Question: I have a problem with c# and html code with special French characters :
'''
<html>
<head>
<link rel="stylesheet" href="~/Content/jquery.treeview.css" />
<script src="~/Content/jquery.cookie.js" type="text/javascript"></script>
<script src="~/Content/jquery.treeview.js" type="text/javascript"></script>
<script type="text/javascript" src="~/Content/demo.js"></script>
<!-- partie calendrier-->
<link rel="stylesheet" href="~/Scripts/Calendar/theme.css" />
<link href="~/Scripts/Calendar/fullcalendar.css" rel="stylesheet" />
<link href="~/Scripts/Calendar/fullcalendar.print.css" rel="stylesheet" media="print" />
<script src="~/Scripts/Calendar/fullcalendar.min.js"></script>
<style>
body
{
background-color:#eee;
}
#tree {
background-color:#eee;
}
.affaire {
color:black;
font-size: 16px;
}
.tache {
color:black;
font-size: 12px;
}
.projet {
color:blue;
font-size: 20px;
}
.sequence {
color:blue;
font-size: 16px;
}
#calendar {
width: 900px;
margin: 0 auto;
}
p {
color:white;
font-size: 12px;
}
#status
{
position:absolute;
left:60%;
}
</style>
<style>
input {
border: 1px solid #e2e2e2;
background: #fff;
color: #333;
font-size: 1.2em;
margin: 5px 0 6px 0;
padding: 5px;
width: 300px;
}
a {
font-size:14px;
}
</style>
<script>
$(document).ready(function () {
var date = new Date();
var d = date.getDate();
var m = date.getMonth();
var y = date.getFullYear();
var tab = [];
var d1 = [];
var m1 = [];
var y1 = [];
var d2 = [];
var m2 = [];
var y2 = [];
var colors = [];
@for(int i =0; i< @Model.Get_List_Tache().Count;i++){
@: d1.push(@Model.Get_List_Tache()[i].Begin_date.Day);
@: m1.push(@Model.Get_List_Tache()[i].Begin_date.Month);
@: y1.push(@Model.Get_List_Tache()[i].Begin_date.Year);
@: d2.push(@Model.Get_List_Tache()[i].End_date.Day);
@: m2.push(@Model.Get_List_Tache()[i].End_date.Month);
@: y2.push(@Model.Get_List_Tache()[i].End_date.Year);
}
d1.reverse();
m1.reverse();
y1.reverse();
d2.reverse();
m2.reverse();
y2.reverse();
@for(int i =0; i< @Model.Get_List_Tache().Count;i++){
@:var e = { title: "Tache: @Model.Get_List_Tache()[i].Tache_description", start: new Date(y1.pop(), m1.pop() - 1, d1.pop(), 08, 00), end: new Date(y2.pop(), m2.pop() - 1, d2.pop(), 18, 00), allDay: true, color: "@Model.GetColors()[i]", };
@: tab.push(e);
}
$('#calendar').fullCalendar({
theme: true,
header: { left: 'prev,next today', center: 'title', right: 'month,agendaWeek,agendaDay' },
editable: true,
events: tab
});
});
</script>
</head>
<body>
<table > <tr><td style="background-color:darkcyan; width:30%;"> <p>Tache en cours</p></td><td style="background-color:black;width:30%"> <p>Tache terminee</p></td><td style="background-color:darkred;width:30%"> <p>Tache en urgence</p></td></tr>
</table>
<br />
<br />
<table><tr><td style="" >
</td> <td >
<div id='calendar'></div>
</td>
</tr>
</table>
</body>
</html>
'''
I get this result :

In the line 'Tache: developpement' the result is 'Tache: d&amp;#233;veloppement'. So the character 'a' is accepted but the 'e' is not.
What is the reason of this error? How can I fix it?
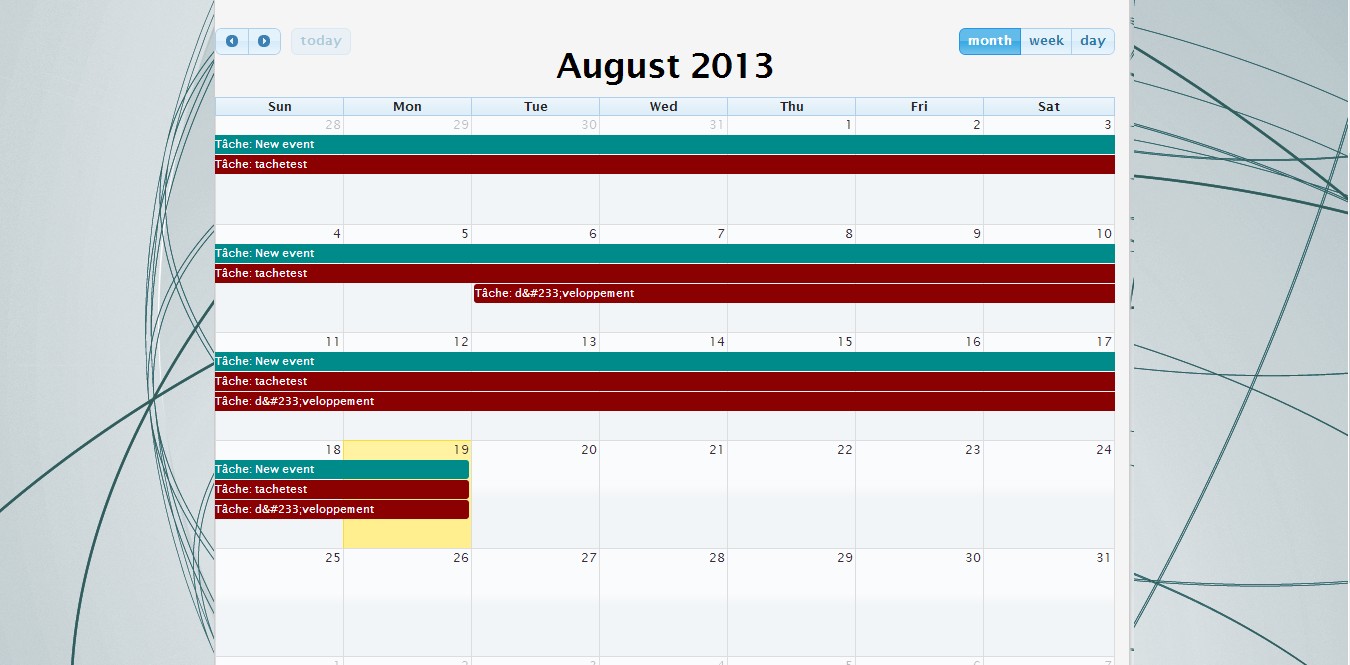
Answer: The important line here is
'''
title: "Tache: @Model.Get_List_Tache()[i].Tache_description"
'''
The '"Tache: "' part is just plain text, whereas your '"developpement"' is dynamic. The dynamic part is probably escaped/encoded, either in your data storage or by the framework before sending it to the client.
For a solution, see the question and answers at
- <URL>
One of your options is to use '@Html.Raw( ... dynamic text ... )', but be careful with it, it could also write characters that will make your javascript invalid (Imagine your dynamic string contains a ';' or a '"').